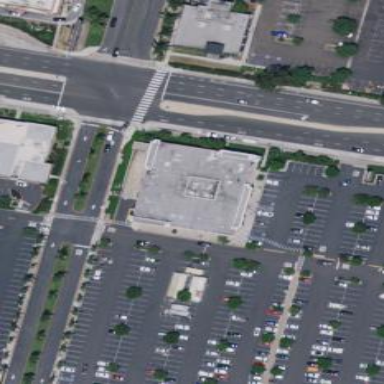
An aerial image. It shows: Commercial building.